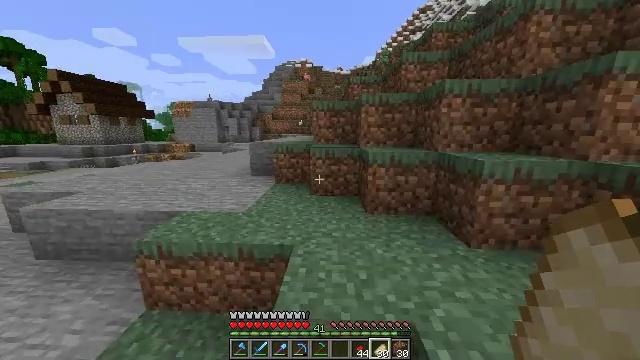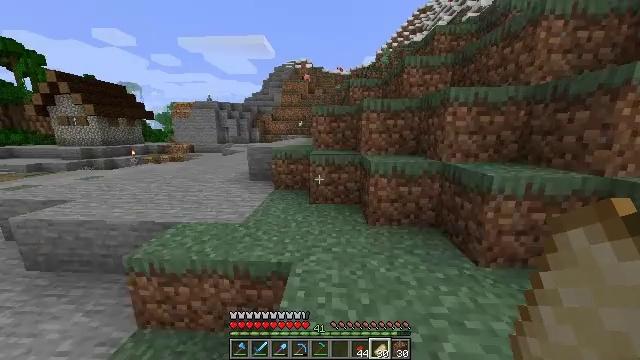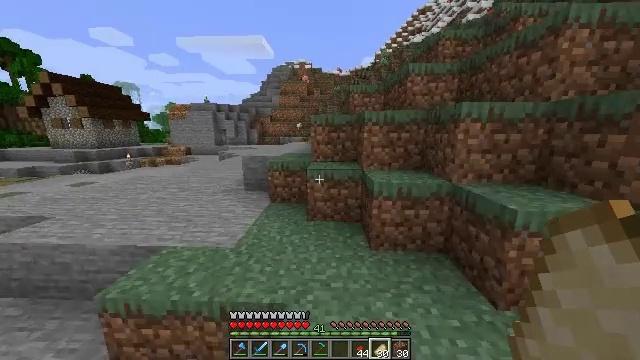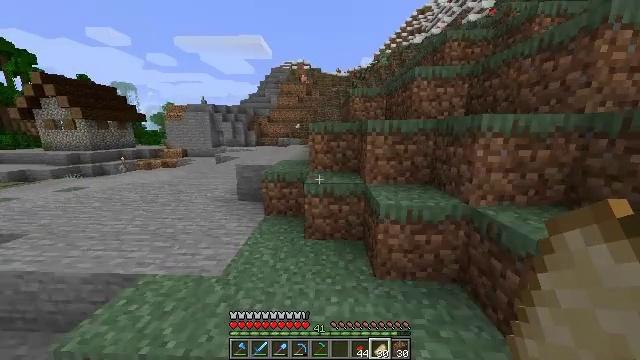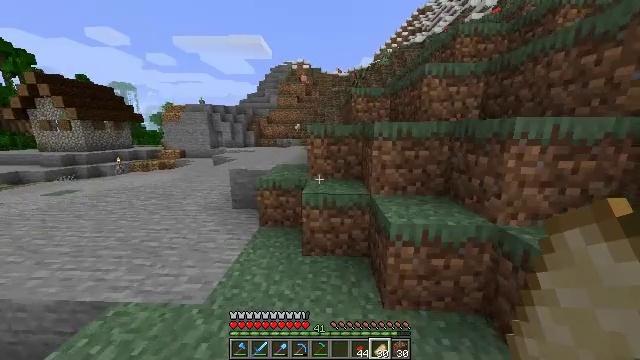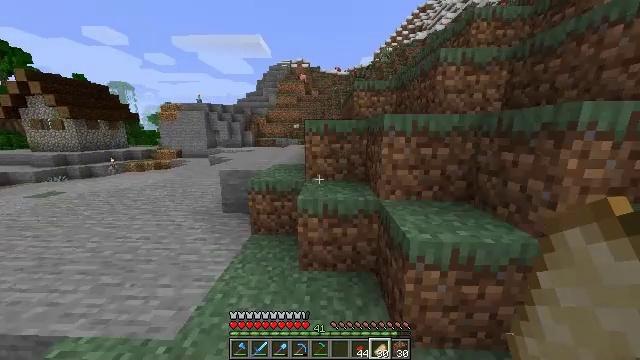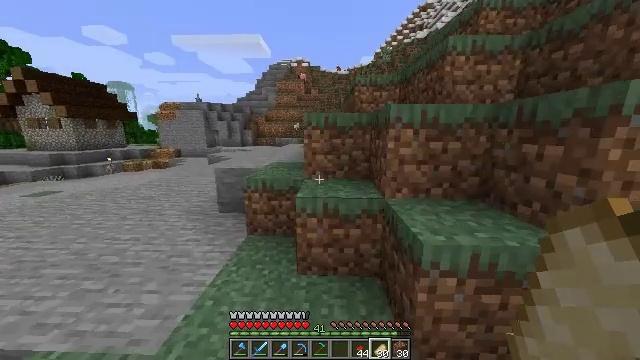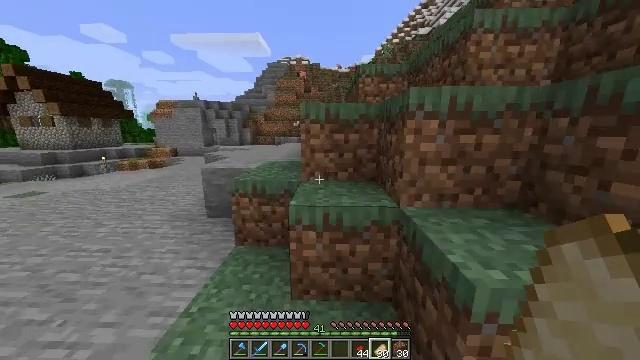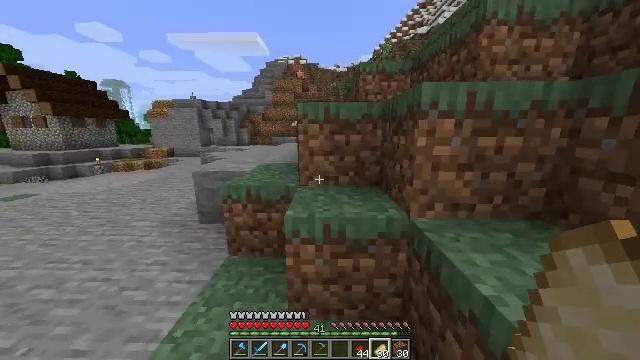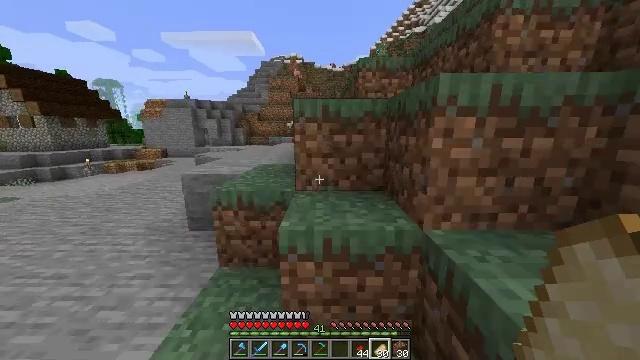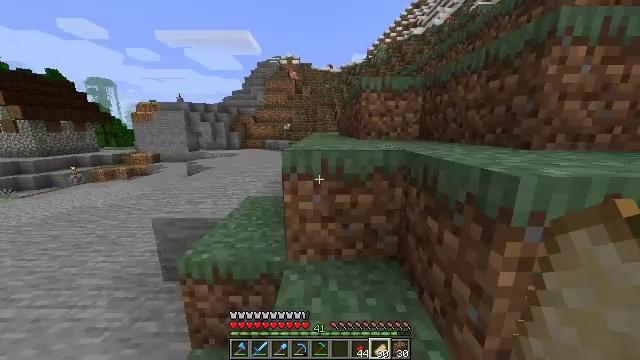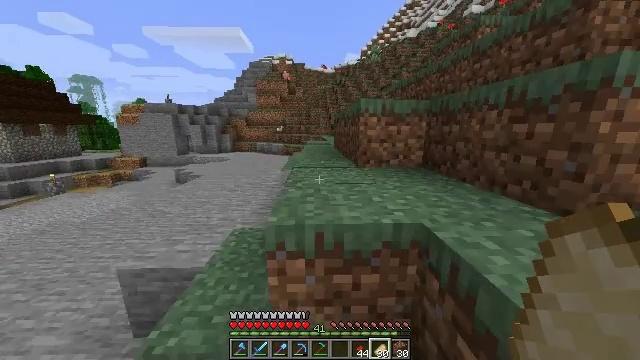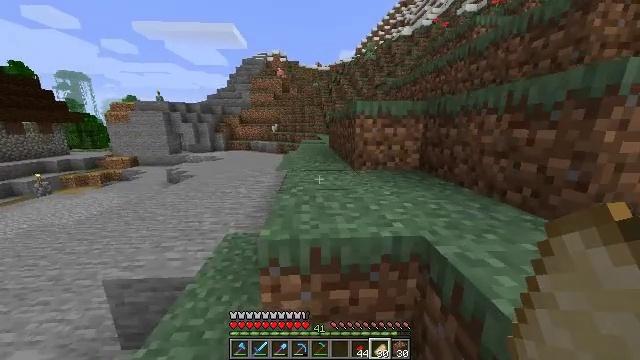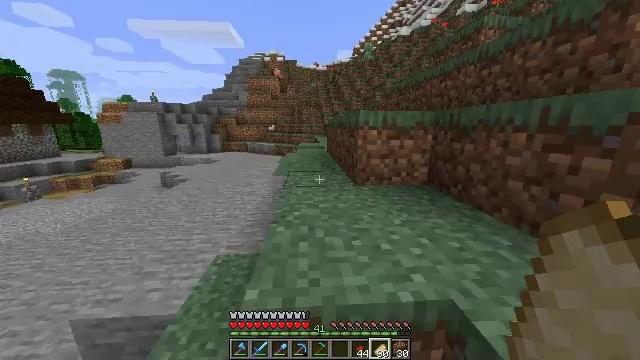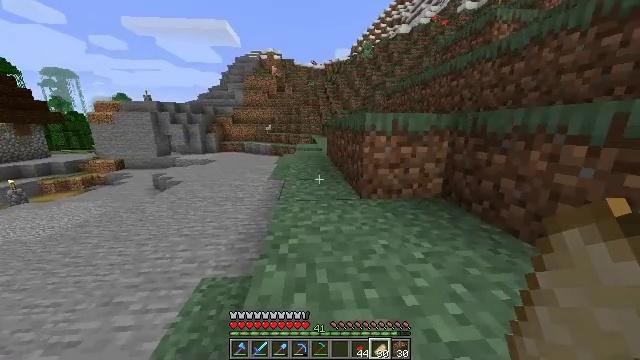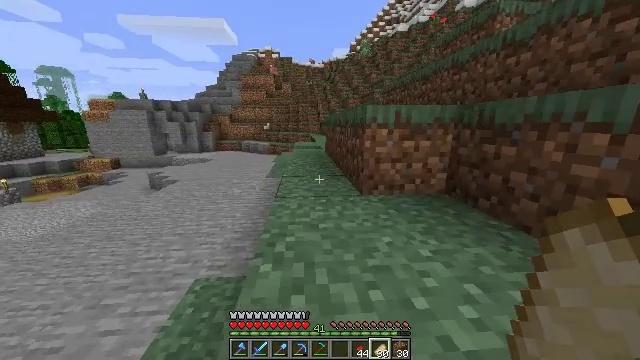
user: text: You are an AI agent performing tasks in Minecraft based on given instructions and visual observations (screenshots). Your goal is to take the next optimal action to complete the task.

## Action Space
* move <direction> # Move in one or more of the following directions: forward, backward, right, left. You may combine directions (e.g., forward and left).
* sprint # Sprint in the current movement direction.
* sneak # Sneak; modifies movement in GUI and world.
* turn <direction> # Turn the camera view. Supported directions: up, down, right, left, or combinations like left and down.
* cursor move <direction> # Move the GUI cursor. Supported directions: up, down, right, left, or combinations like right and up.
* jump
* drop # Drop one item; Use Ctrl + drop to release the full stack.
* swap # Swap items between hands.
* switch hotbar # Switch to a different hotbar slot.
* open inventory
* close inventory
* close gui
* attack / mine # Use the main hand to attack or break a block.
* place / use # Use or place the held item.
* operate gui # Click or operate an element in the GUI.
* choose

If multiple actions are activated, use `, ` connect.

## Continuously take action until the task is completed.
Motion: motion action
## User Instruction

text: Open the crafting table and craft a dried kelp block with kelp.
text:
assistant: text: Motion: move forward, jump
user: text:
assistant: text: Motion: move forward, jump
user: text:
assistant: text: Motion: move forward, jump
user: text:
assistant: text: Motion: move forward, jump
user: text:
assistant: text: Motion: move forward, jump
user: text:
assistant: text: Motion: move forward, jump
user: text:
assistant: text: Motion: move forward, sprint, jump
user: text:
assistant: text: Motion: move forward, sprint, jump
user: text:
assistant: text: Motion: move forward, sprint, jump
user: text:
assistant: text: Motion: move forward, sprint, jump
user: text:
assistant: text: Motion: move forward, turn right, jump
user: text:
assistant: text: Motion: move forward, turn right, jump
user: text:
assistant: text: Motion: move forward, jump
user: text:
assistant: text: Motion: move forward, jump
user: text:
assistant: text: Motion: move forward, jump
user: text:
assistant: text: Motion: move forward, jump
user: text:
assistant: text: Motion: move forward, sprint, jump
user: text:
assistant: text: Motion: move forward, sprint, jump
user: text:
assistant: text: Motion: move forward, sprint, turn right, jump
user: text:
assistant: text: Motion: move forward, turn right, jump
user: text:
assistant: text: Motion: move forward, turn right, jump
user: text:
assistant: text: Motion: move forward, turn right, jump
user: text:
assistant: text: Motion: move forward, turn right, jump
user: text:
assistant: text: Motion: move forward, jump
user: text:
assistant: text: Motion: move forward, sprint, jump
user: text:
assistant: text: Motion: move forward, sprint, jump
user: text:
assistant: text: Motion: move forward, sprint, jump
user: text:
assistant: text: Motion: move forward, sprint, jump
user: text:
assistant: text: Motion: move forward, jump
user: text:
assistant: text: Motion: move forward, jump